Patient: sex M, age 76
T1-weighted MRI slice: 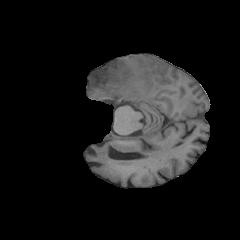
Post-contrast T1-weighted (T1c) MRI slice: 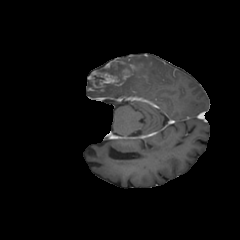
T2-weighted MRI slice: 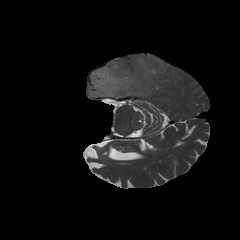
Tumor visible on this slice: yes
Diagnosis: Glioblastoma, IDH-wildtype
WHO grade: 4